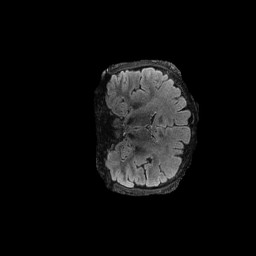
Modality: FLAIR
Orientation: coronal
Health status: ill
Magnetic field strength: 3 T